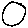
Label: circle